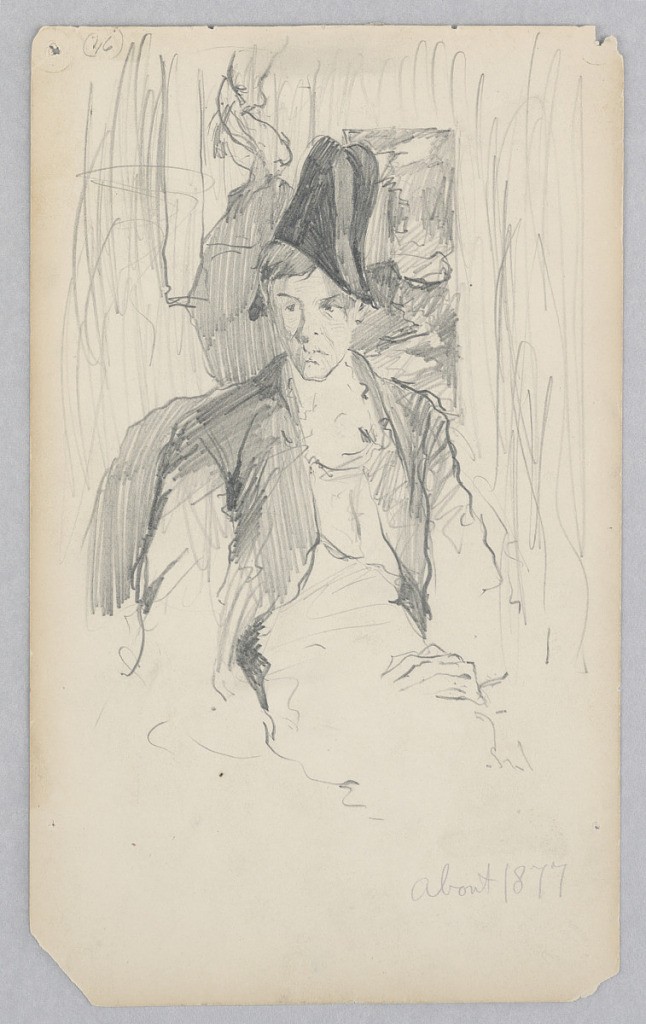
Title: Man
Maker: Robert Frederick Blum, American, 1857–1903
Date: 1877
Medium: Graphite on wove paper
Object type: Drawing
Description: Sketch of a man in uniform.